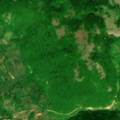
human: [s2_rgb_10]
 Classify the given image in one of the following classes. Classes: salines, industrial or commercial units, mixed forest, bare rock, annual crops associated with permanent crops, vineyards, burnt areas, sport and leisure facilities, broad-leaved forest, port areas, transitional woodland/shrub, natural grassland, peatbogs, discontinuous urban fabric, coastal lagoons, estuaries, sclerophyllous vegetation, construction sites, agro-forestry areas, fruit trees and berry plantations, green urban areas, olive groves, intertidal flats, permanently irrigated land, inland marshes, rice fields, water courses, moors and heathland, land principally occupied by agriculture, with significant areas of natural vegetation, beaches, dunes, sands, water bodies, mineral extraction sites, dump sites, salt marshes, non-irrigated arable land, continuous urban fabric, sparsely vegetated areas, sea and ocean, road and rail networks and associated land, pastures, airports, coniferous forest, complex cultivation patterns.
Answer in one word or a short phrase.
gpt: land principally occupied by agriculture, with significant areas of natural vegetation, broad-leaved forest, natural grassland, transitional woodland/shrub